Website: apple
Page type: payment
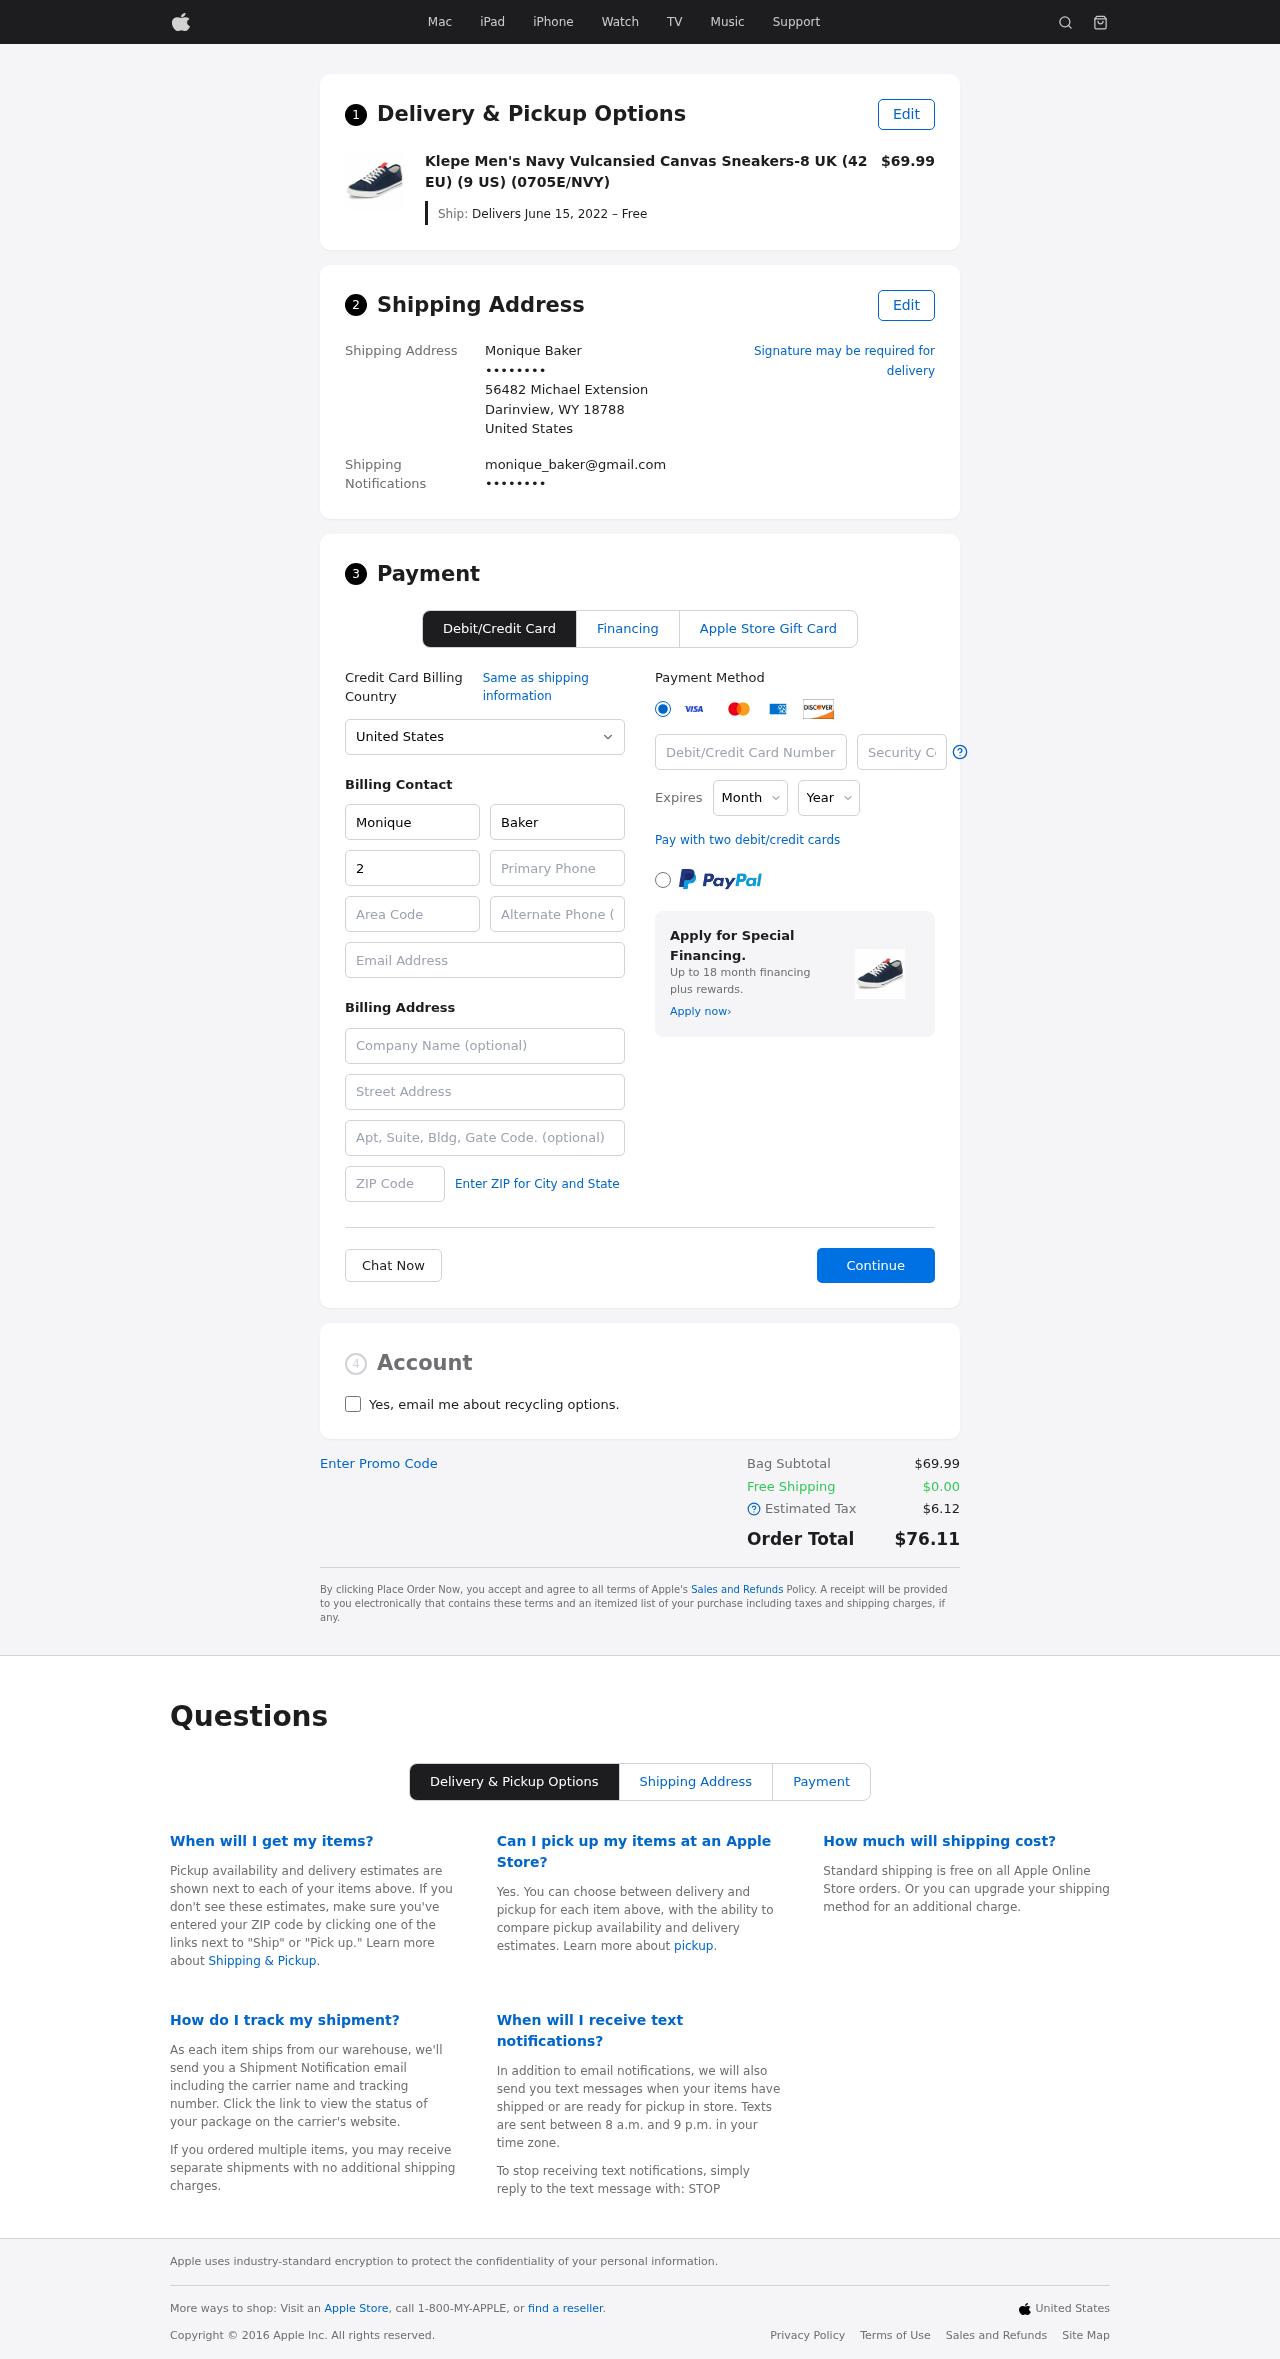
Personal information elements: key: PII_CARD_CVV
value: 021
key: PII_CARD_EXPIRY_MONTH
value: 04
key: PII_CARD_EXPIRY_YEAR
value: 30
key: PII_CARD_NUMBER
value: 2230 6685 3462 8500
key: PII_CITY_STATE_ZIP
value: Darinview, WY 18788
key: PII_COUNTRY
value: United States
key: PII_EMAIL
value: monique_baker@gmail.com
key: PII_EMAIL2
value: monique_baker@gmail.com
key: PII_FIRSTNAME
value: Monique
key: PII_FULLNAME
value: Monique Baker
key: PII_LASTNAME
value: Baker
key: PII_PHONE3
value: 2193453129
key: PII_PHONE_AREA
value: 219
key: PII_POSTCODE2
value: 57929
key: PII_SECURITY_CODE
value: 06II
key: PII_STREET
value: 56482 Michael Extension
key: PII_STREET2
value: Apt. 197
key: PII_PHONE
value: ••••••••
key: PII_PHONE2
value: ••••••••
Product elements: key: PRODUCT1_NAME
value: Klepe Men's Navy Vulcansied Canvas Sneakers-8 UK (42 EU) (9 US) (0705E/NVY)
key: PRODUCT1_PRICE
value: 69.99
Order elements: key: ORDER_DELIVERY_DATE
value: Delivers June 15, 2022 – Free
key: ORDER_SUBTOTAL
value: $69.99
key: ORDER_SHIPPING_COST
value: $0.00
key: ORDER_TAX
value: $6.12
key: ORDER_TOTAL
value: $76.11